Question: '''
#include<iostream>
using namespace std;
class test
{
public:
test()
{
cout<<"hello";}
~test()
{
cout<<"hi";
throw "const";
}
void display()
{
cout<<"faq";
}
};
int main()
{
test t;
try{
}
catch(char const *e)
{
cout<<e;
}
t.display();
}
'''
output:
i know by throwing exception from destructor i'm violating basic c++ laws but still i want to know is their any way the exception can be handled.
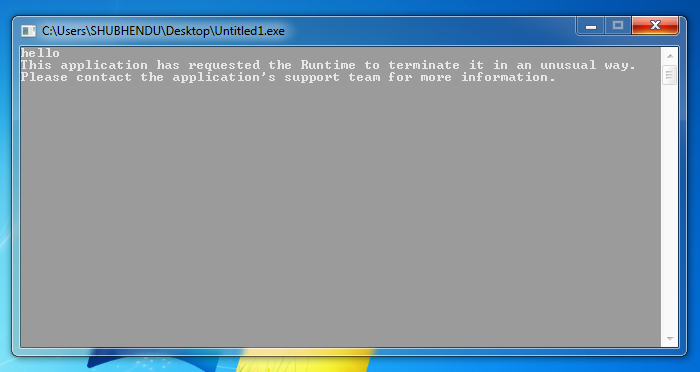
Answer: Your destructor runs outside the 'try'-'catch' block - 't''s scope is the 'main' function. but then raising exceptions from a destructor is a <URL>.